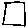
Label: square